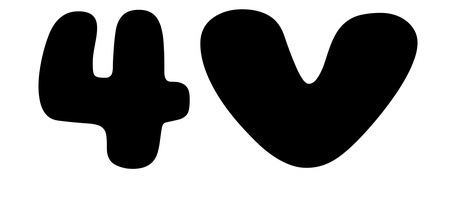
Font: Gluten_Black